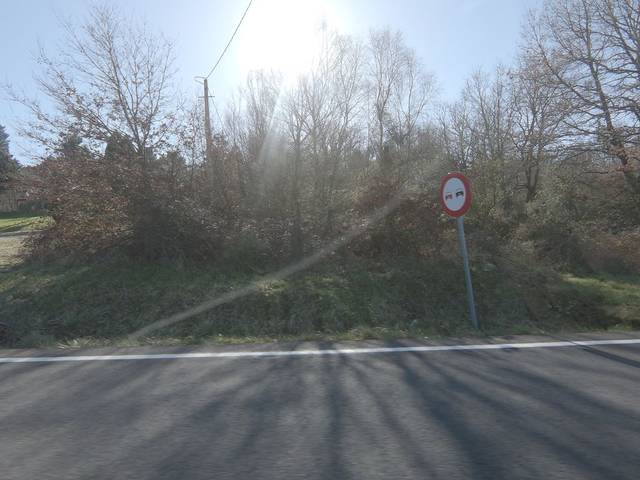
Region: Spain
Coordinates: 42.189, -7.784